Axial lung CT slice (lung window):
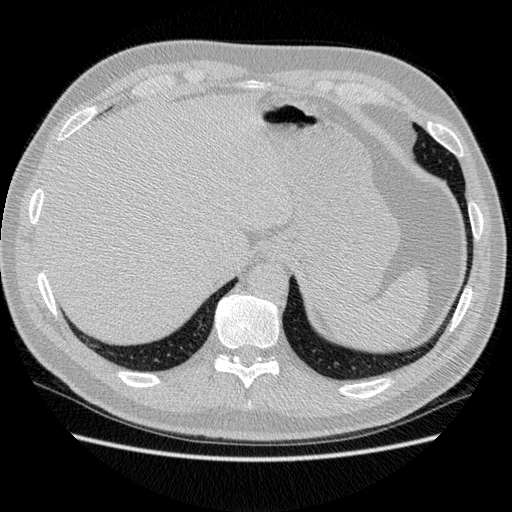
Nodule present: no